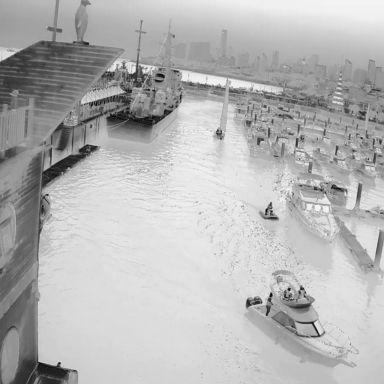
There are three sailboats in the infrared image.